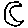
Label: moon